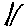
Label: line